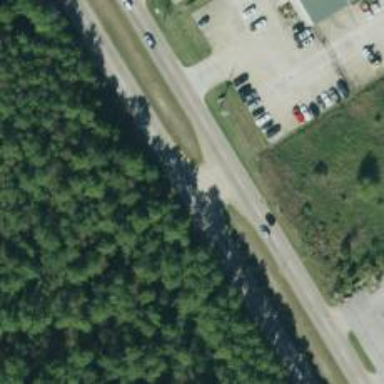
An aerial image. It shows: Secondary link road.